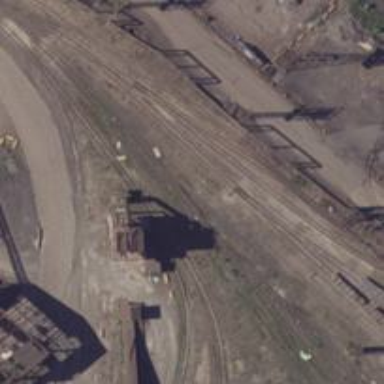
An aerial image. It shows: Rail spur service.